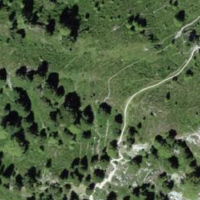
EUNIS habitat code: 44
Species observed at this site:
Calluna vulgaris
Vaccinium uliginosum